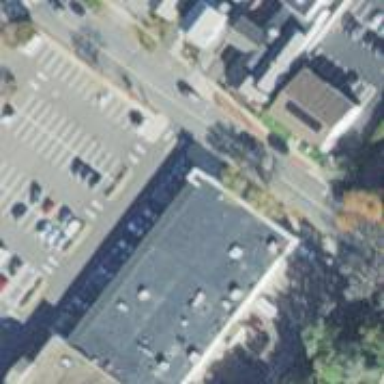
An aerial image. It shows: Post office.